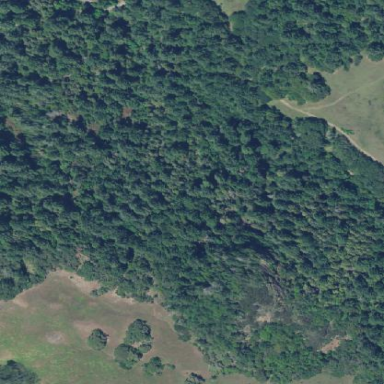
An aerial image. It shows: Forest area.